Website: apple
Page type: customer-info-address
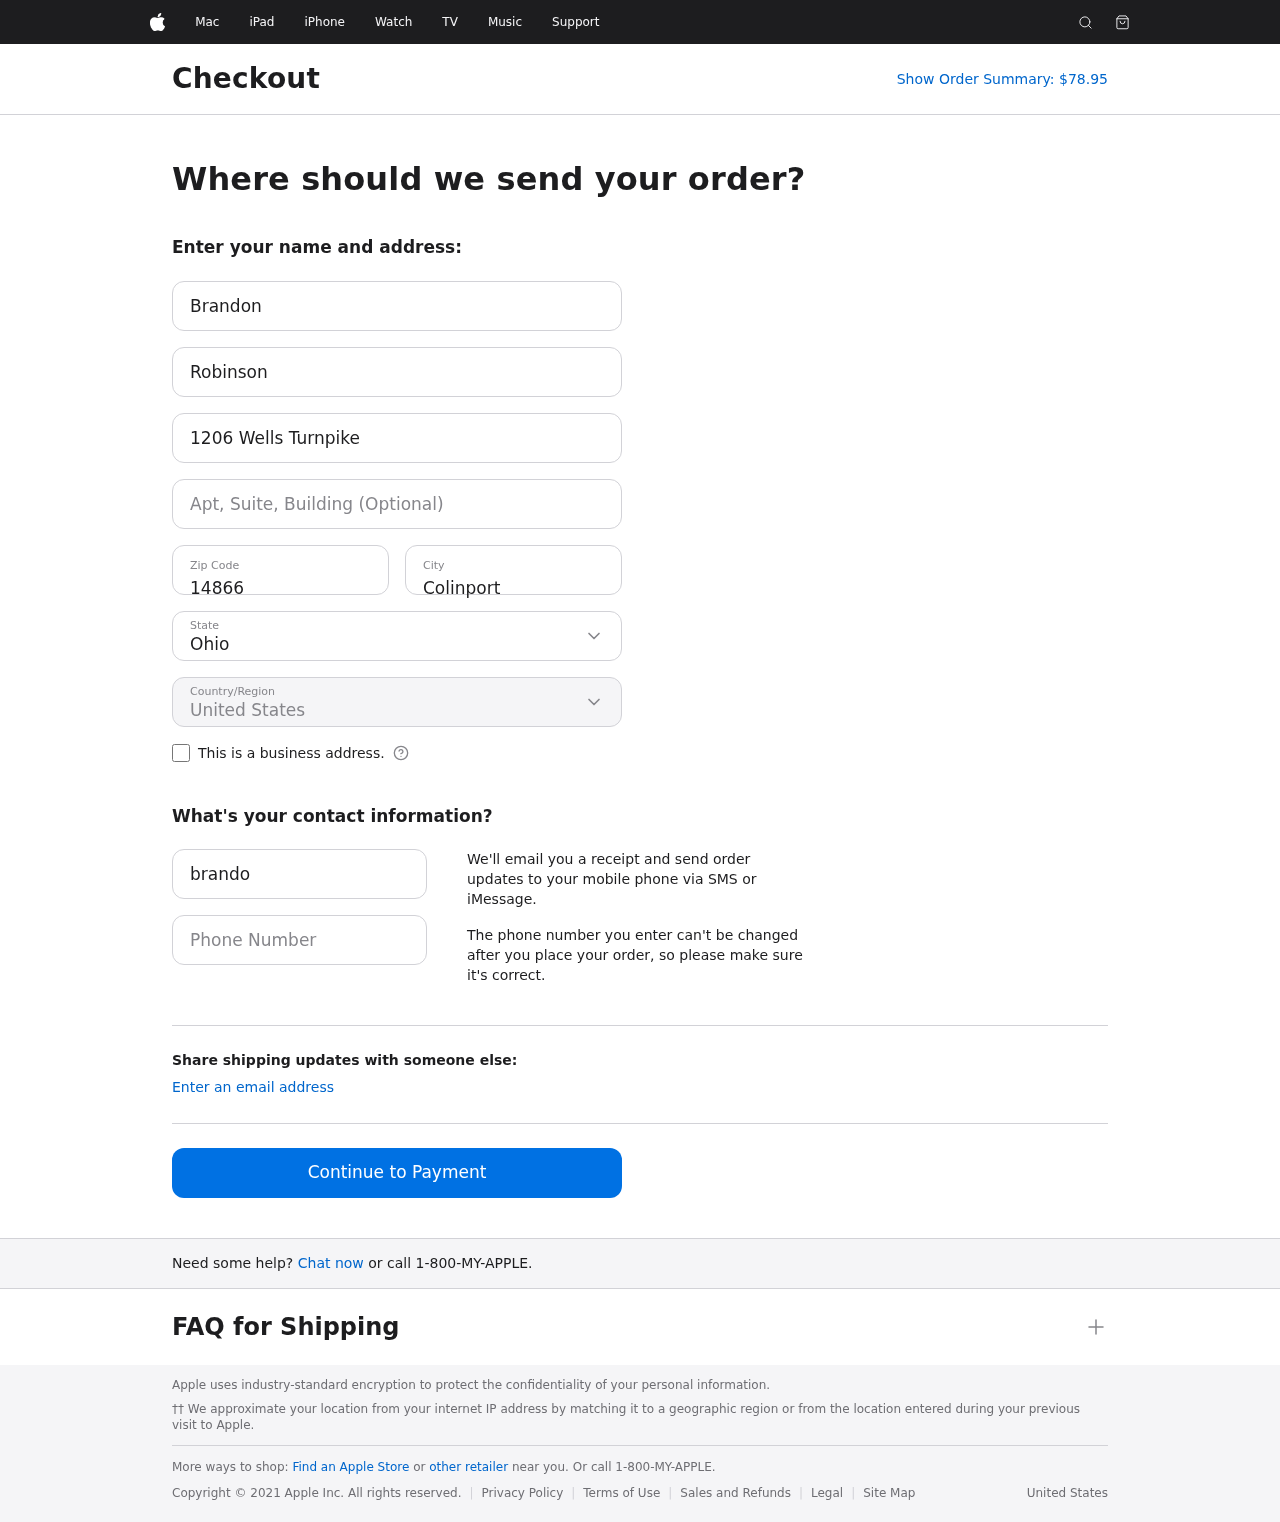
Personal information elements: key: PII_CITY
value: Colinport
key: PII_COUNTRY
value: United States
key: PII_EMAIL
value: brandonrobinson@yahoo.com
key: PII_FIRSTNAME
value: Brandon
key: PII_LASTNAME
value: Robinson
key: PII_PHONE
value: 7552272145
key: PII_POSTCODE
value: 14866
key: PII_STATE
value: Ohio
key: PII_STREET
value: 1206 Wells Turnpike
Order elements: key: ORDER_TOTAL
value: Show Order Summary: $78.95